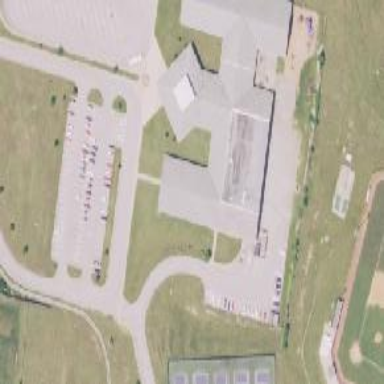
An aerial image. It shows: School building.